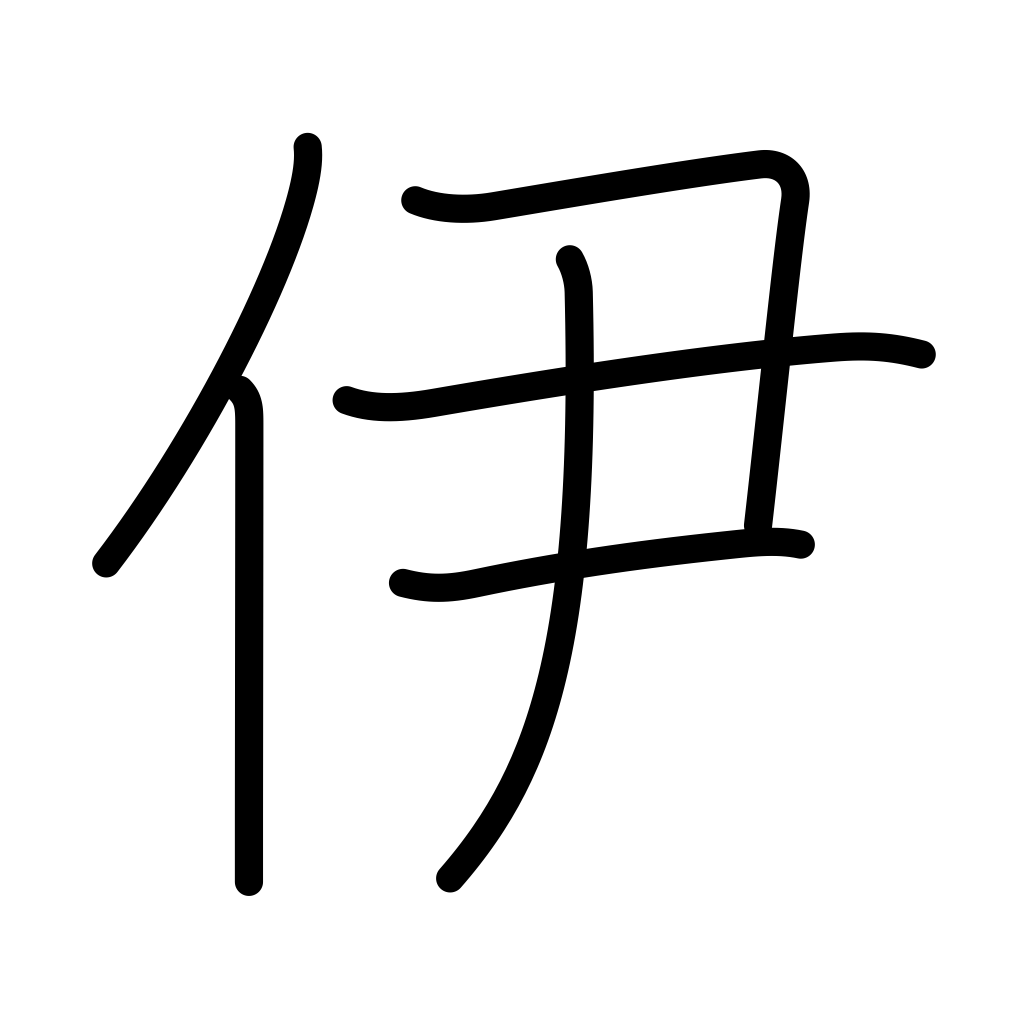
Meaning: Italy, that one